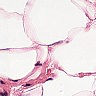
Metastatic tissue present: no